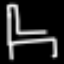
Label: chair